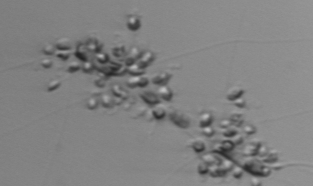
Label: Chaetoceros_didymus_TAG_external_flagellate